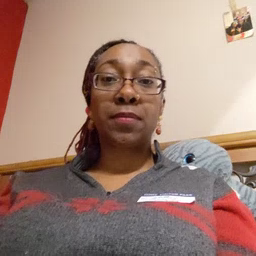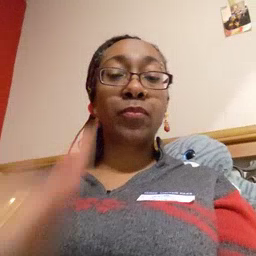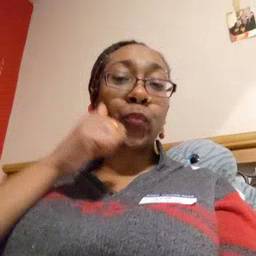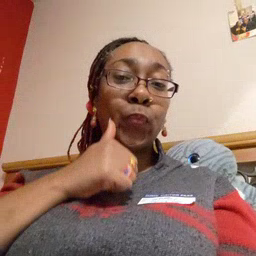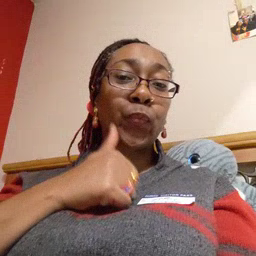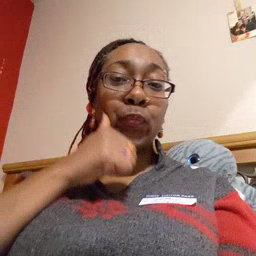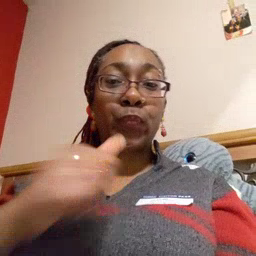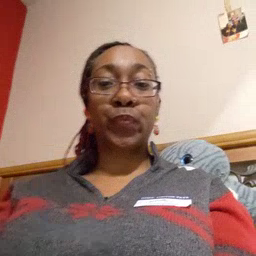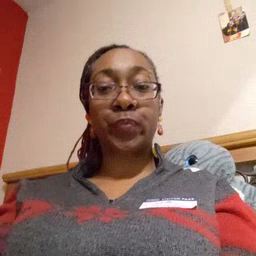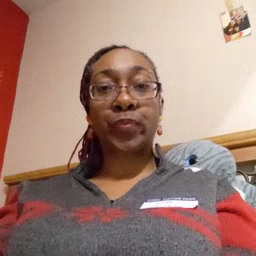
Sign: girl